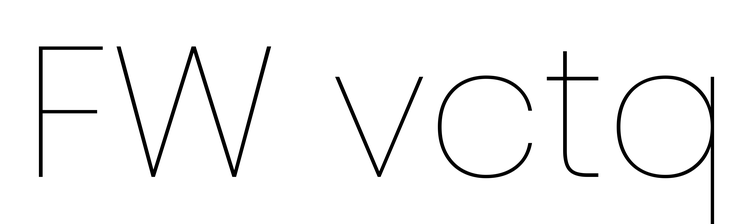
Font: Poppins-Thin